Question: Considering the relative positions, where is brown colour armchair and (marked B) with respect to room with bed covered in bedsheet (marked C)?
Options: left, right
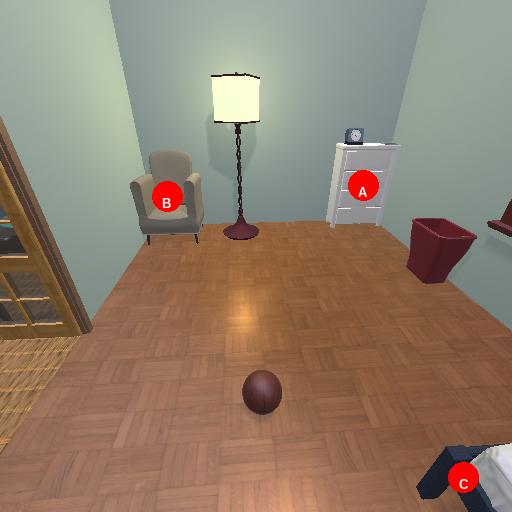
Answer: left